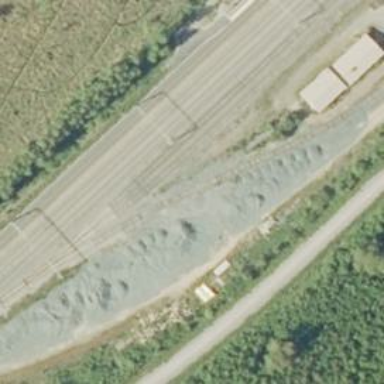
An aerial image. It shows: Wedge used for railway derailment.